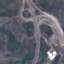
Label: Highway